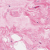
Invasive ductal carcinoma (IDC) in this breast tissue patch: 0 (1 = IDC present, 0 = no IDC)